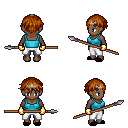
a pixel art fantasy rpg character, female body template, human, dark skin, teal pirate shirt, white pants, brunette short bangs hairstyle, silver tiara, gold gloves, black slippers, spear, four views (front, back, left, right), 2x2 character sprite sheet, small pixel art, hard edges, no anti-aliasing